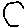
Label: hexagon